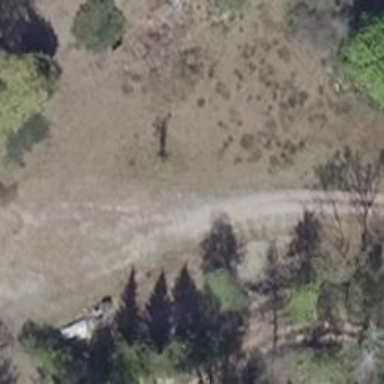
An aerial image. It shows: Gravel service road.